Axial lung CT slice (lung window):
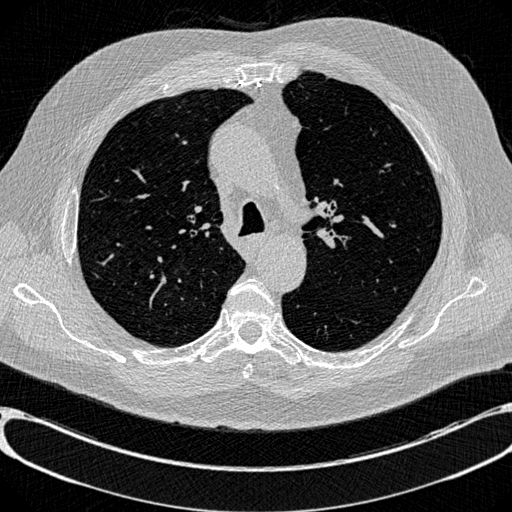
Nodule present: no